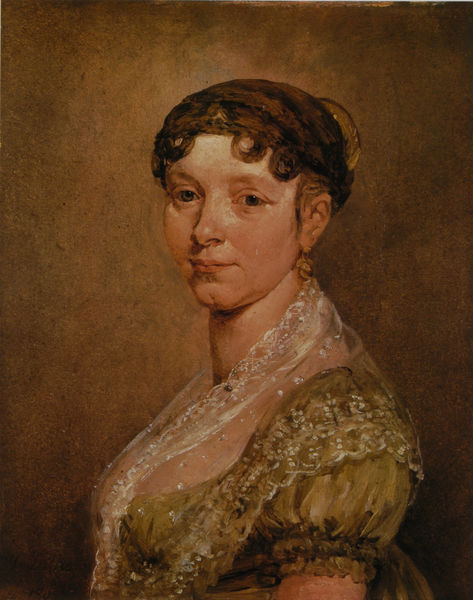
Titel: Bildnis Therese Neumayr
Künstler: Johann Georg von Dillis
Standort: München
Institution: Bayerische Staatsgemäldesammlungen
Schlagwörter: dunkel, gemälde, haut, schatten, umhang, gelb, grün, mädchen, ocker, ausschnitt, braun, brust, busen, frau, frisur, hell, hintergrund, kleid, licht, mund, nase, ohr, ohrring, profil, schmuck, stirn, weiss, ölbild, blick, dame, rot, schal, schleier, tuch, hochformat, mode, jung, arm, augen, gesicht, haarschmuck, inkarnat, spitze, steine, ärmel, bildnis, hals, portrait, porträt, öl, land, gold, haare, halbfigur, reich, stickerei, adel, ohrringe, spitzen, augenbrauen, brustbild, brünett, dekollete, dekoltee, diamanten, kinn, lippen, locken, ohren, perlen, puffärmel, rosa, seide, lächeln, spanien, dutt, seitlich, wangen, tüll, kamm, romantik, ölgemälde, oil, red, white, women, black, bun, collar, dress, face, female, green, hair, lace, lady, nose, painting, wall, woman, yellow, ernst, büste, glanz, halstuch, goya, gown, looking, madam, brown, rüschen, transparent, oberkörper, glitzern, abendkleid, schlicht, seite, leinwand, festlich, biedermeier, halbprofil, durchsichtig, background, ear, head, young, eyes, lace collar, empire, bust, expression, gaze, shawl, drehung, chin, mouth, haartracht, smile, dekolte, middle aged, strass, victorian, person, human, neck, ears, rembrand, earring, earrings, dut, beautiful, lips, canvas, simple, dutch, decollete, aussschnitt, dyck, sleeves, tonige malerei, hairs, middle age, comb, jewelry, earing, queen, european, age, smirk, middle, dekoltet, schlich, e, panel, hait, brows, direct, braids, earings, boobs, protrait, woan, hals#, caucasian, cleft, plain background, shrugs, braided, burger, dut#, renaisaance, tronie, dutch', hair comb